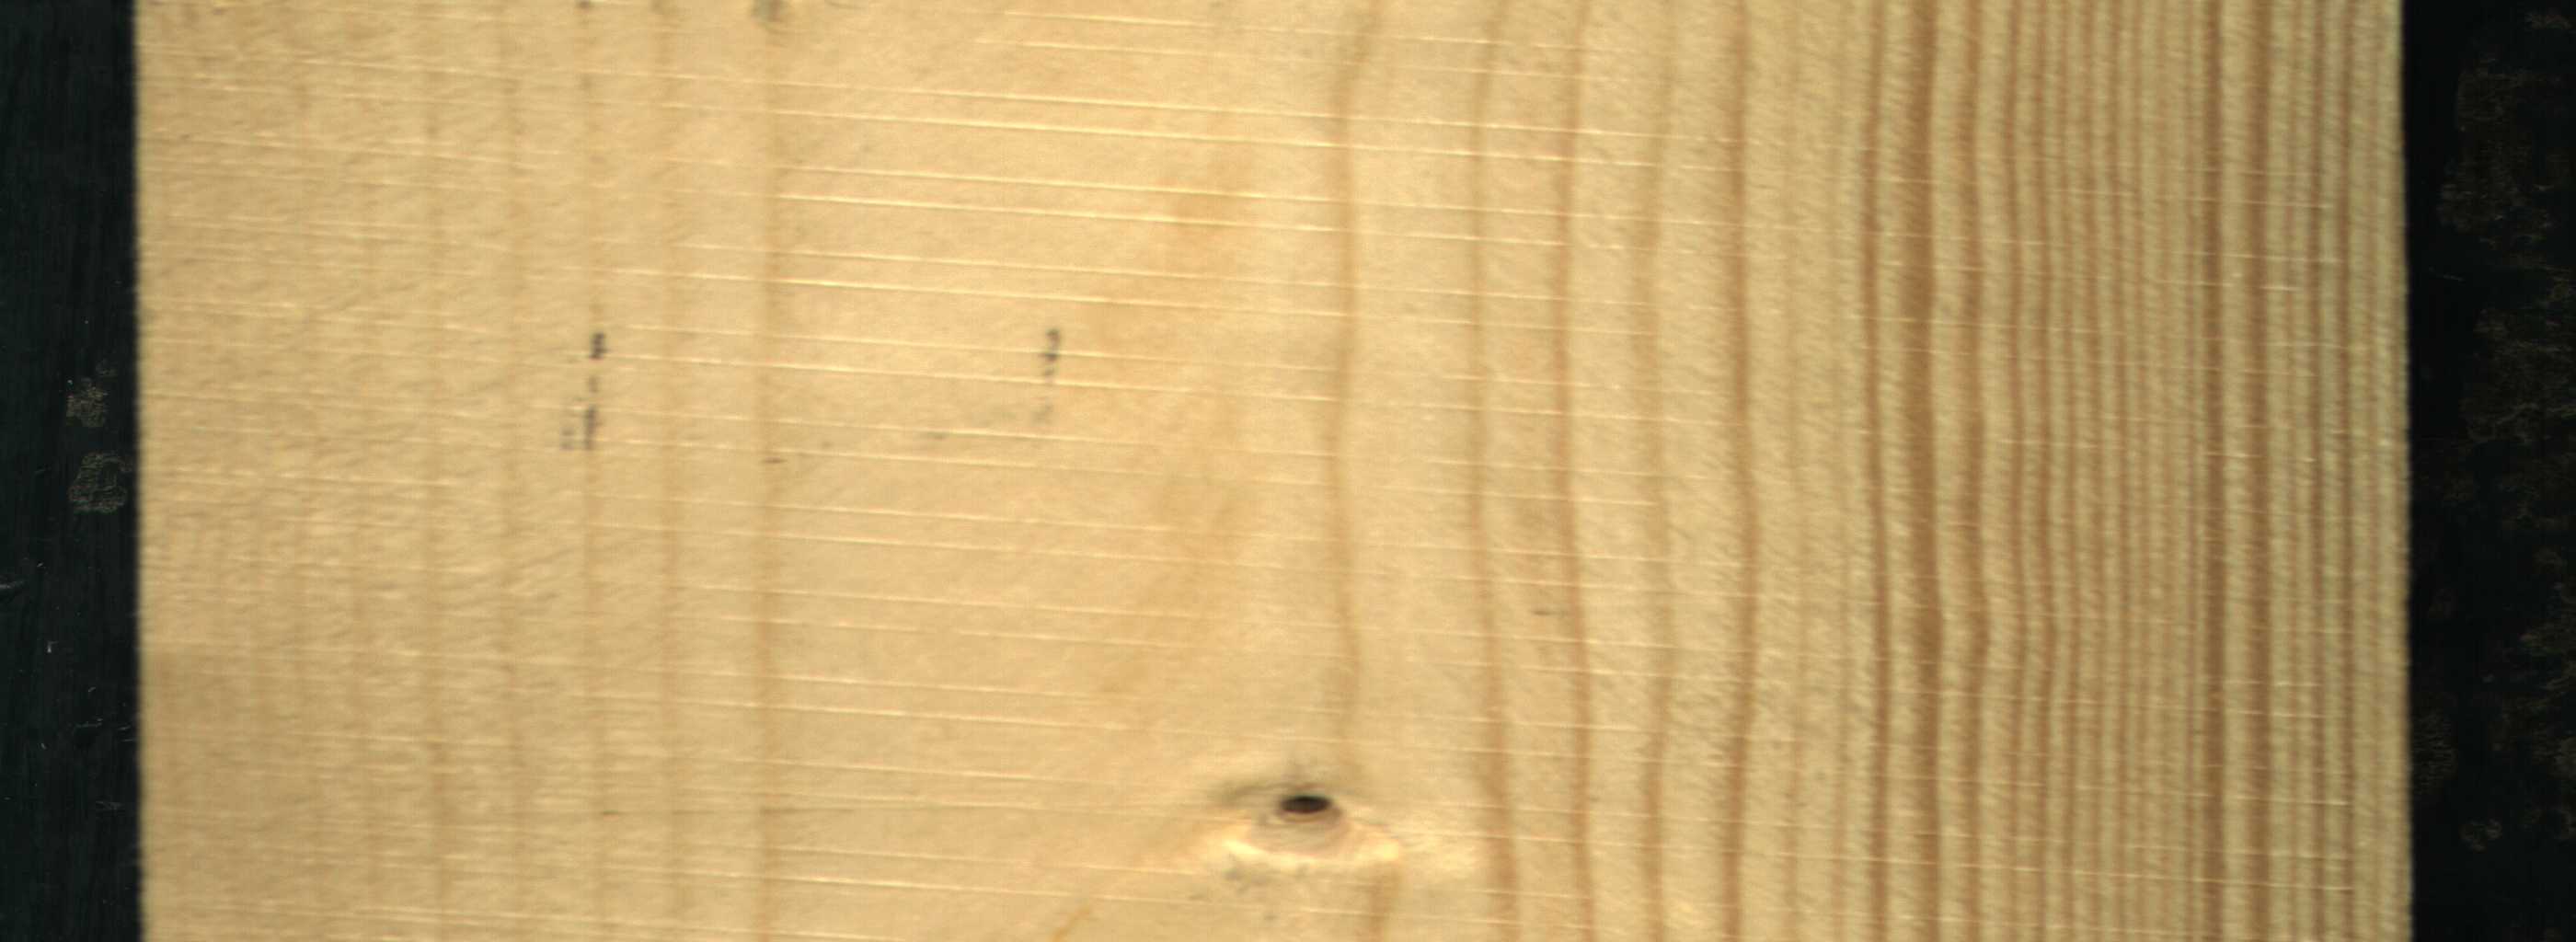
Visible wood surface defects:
Dead_Knot